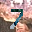
Label: 7